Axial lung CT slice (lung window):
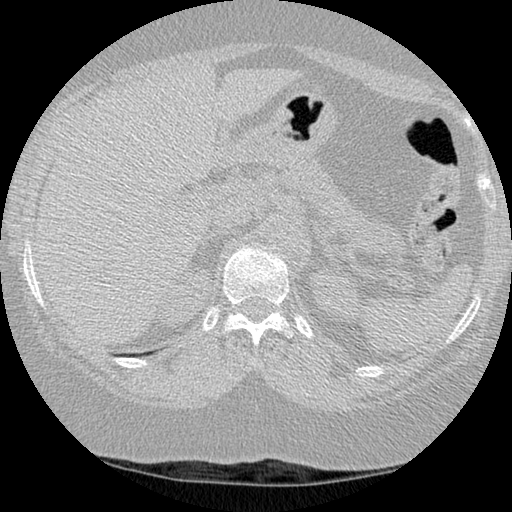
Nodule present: no